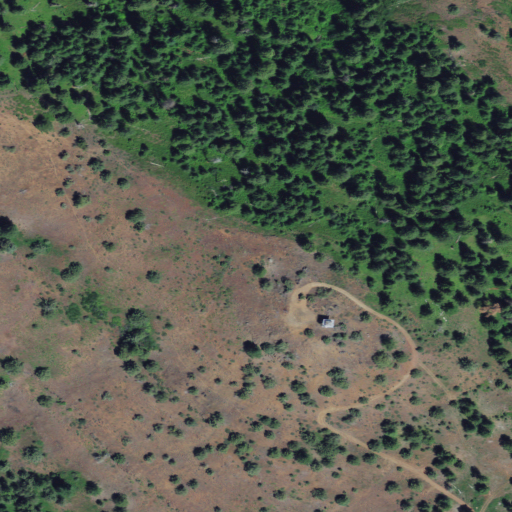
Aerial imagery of cape in Oregon named Bone Point containing evergreen forest, grassland, and shrub